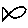
Label: fish